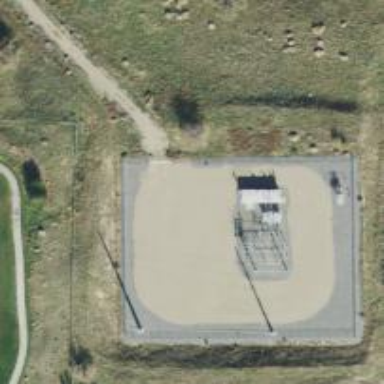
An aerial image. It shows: Power substation.